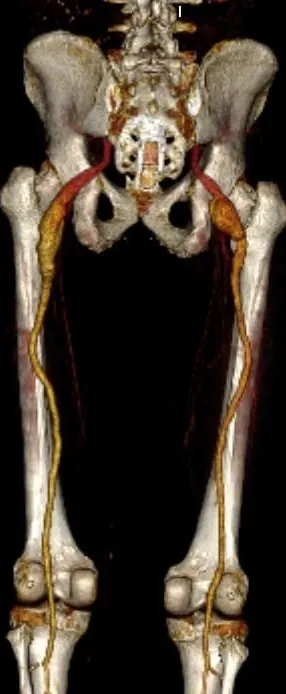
Three-dimensional (3D) angiotomography image showing bilateral sciatic artery aneurysms.
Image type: radiology (ct)